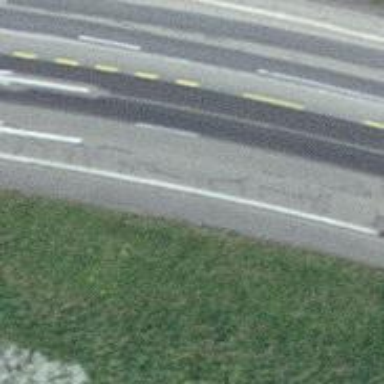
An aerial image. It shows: Trunk link highway.